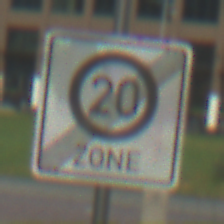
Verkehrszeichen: EndeZone20
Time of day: MorningAfternoon
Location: Outdoor (Urban)
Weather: PartlyCloudy
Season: NotSpecified
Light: Natural